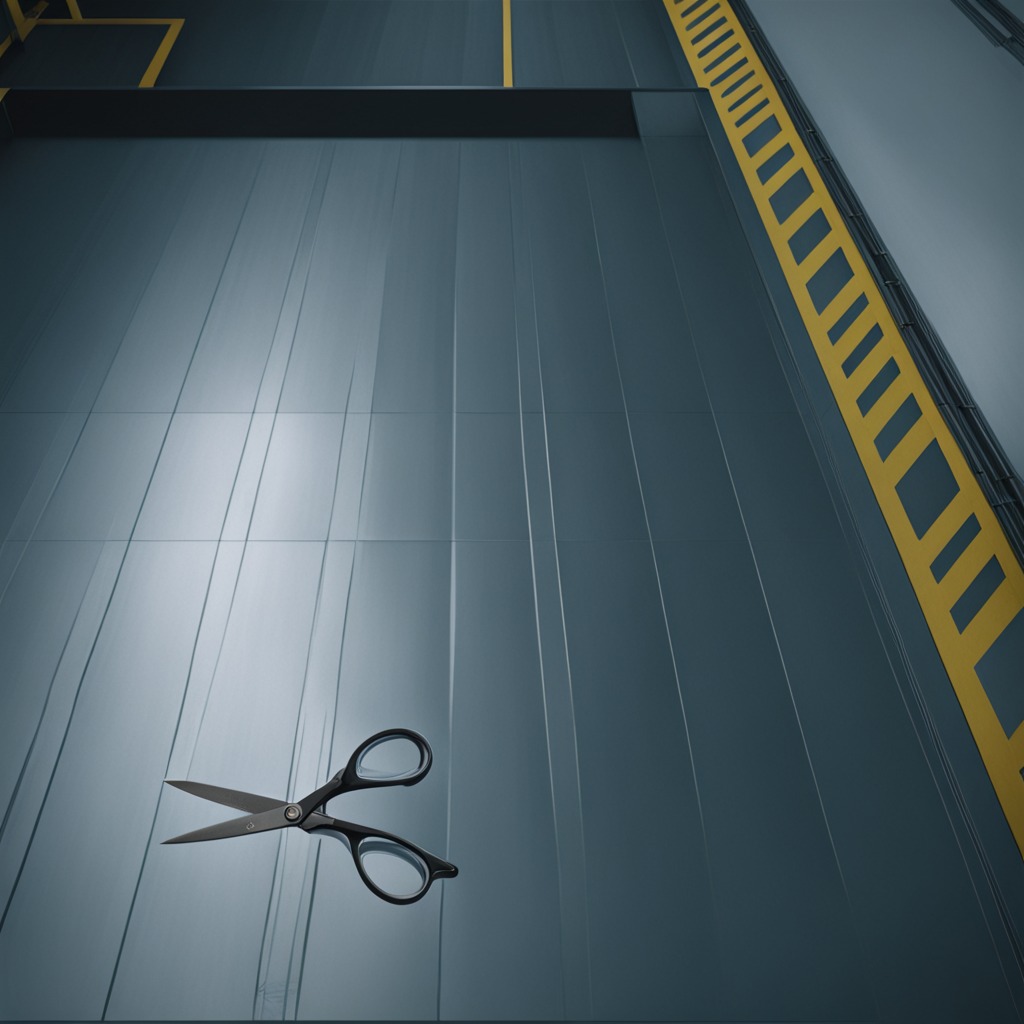
A scissor is lying on the toolbox surface in the airplane hangar workshop.